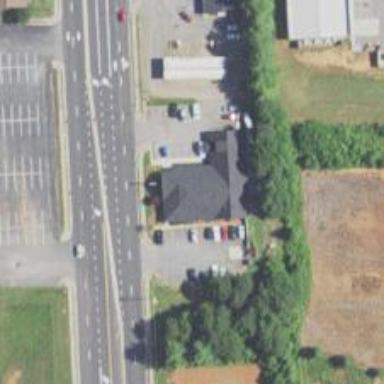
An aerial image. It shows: Veterinary facility.